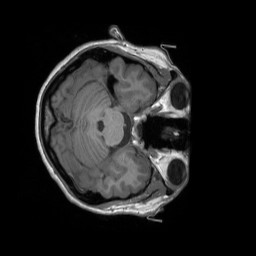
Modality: T1w
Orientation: axial